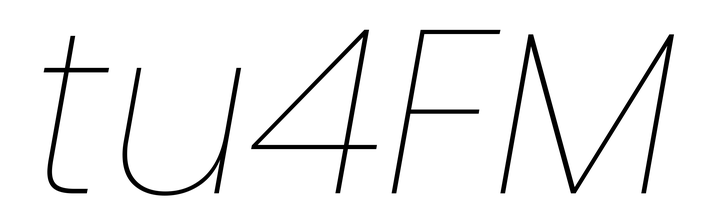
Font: Poppins-ThinItalic